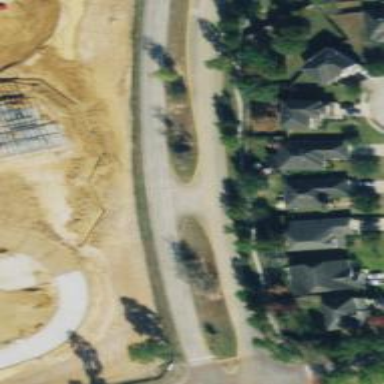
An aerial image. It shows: Secondary link road.